Question: The problem is when I write a character using 'FileOutputStream' it is readable.
But when I chain it with 'DataOutputStream' the written data becomes unreadable.
Why is that ? Since both 'FileOutputStream' and 'DataInputStream' write in bytes to the file. How exactly will the processing happen ?
Code:
'''
File newFile = new File("C:\Jeevantest.as");
FileOutputStream outFp = new FileOutputStream(newFile);
outFp.write('X');
outFp.close();
In the file Jeevantest.as, the char 'X' can be seen.
File newFile = new File("C:\Jeevantest.as");
FileOutputStream outFp = new FileOutputStream(newFile);
DataOutputStream dp = new DataOutputStream(outFp);
dp.writeChar('J');
outFp.close();
'''
In this case, the following output is shown:

Need to understand why ?
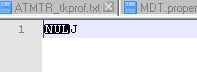
Answer: The difference resides not in the 'OutputStreams' but in the write methods you are using: they differ. In your first example you use 'dp.write()' and in your second example you use 'dp.writeChar()'.
Change 'dp.writeChar()' to 'dp.write()' in your second example and the results will be as expected.
'java.io.DataOutputStream.writeChar(int)' method is implemented as follows:
'''
public final void writeChar(int v) throws IOException {
out.write((v >>> 8) & 0xFF);
out.write((v >>> 0) & 0xFF);
incCount(2);
}
'''
See soource code of <URL>
while 'java.io.DataOutputStream.write(int)' has following implementation:
'''
public synchronized void write(int b) throws IOException {
out.write(b);
incCount(1);
}
'''
See soource code of <URL>